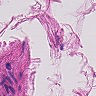
Metastatic tissue present: no